Question: Background: I am working on a legacy map application using WinForms and .NET4.0. The labels, roads, icons are painted to a separate bitmap called "overlay" apart from the terrain. The background of the overlay is transparent and later will be painted over the terrain bitmap.
I show you an example picture of the overlay:

Take a look at the label "abbey" and "white". "White" has been painted on completely transparent background and now looks like if it were written in bold. While "ab" in the "abbey" looks regular text as it has been painted over the icon.
Here is the code that produces the label:
'''
var bmp = new Bitmap(mapControl.Width, mapControl.Height);
using (var graphics = Graphics.FromImage(bmp))
{
var labelRectangle = GetLabelBorders();
Color labelBackgroundColor = Color.FromArgb(128, Color.FromName("LightPink"));
SolidBrush sb = new SolidBrush(labelBackgroundColor);
graphics.FillRectangle(sb, labelRectangle );
graphics.DrawRectangle(WhitePen, labelRectangle .X, labelRectangle .Y,
labelRectangle .Width - 1, labelRectangle .Height - 1);
Font timesnew8 = new Font("TimesNew", 8);
StringFormat strForm = new StringFormat();
strForm.Alignment = StringAlignment.Near;
graphics.DrawString("abbey", timesnew8, Brushes.Black, labelRectangle , strForm);
}
'''
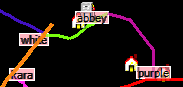
Answer: As comment earlier says: try using the <URL> property on your Graphics object to see if it renders the text differently.